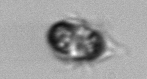
Label: Mesodinium